Question: This is the first time i'm trying to create a custom html page from scratch and I'm having some trouble :
This is what i want basically:

I want the site to automatically resize according to the window size - the first div bg should be full width and its inside should be fixed width (centered)
I first tried creating each divs manually - seems ok so far except the inside div inside the header i want to center
I'm really noob in css/html , so if there is any way to improve my code - please let me know
I tried several ways but keep getting stuck .
Tried:
- <URL>
I was using the above as examples , but i kept getting stuck so i decided to start from zero
## CSS
'''
#body_wrapper {
width:100%;
background:white;
}
#header {
width:100%;
height:200px;
background:red;
}
#header_inside {
width:500px;
height:180px;
background:green;
}
#content {
width:100%;
height:600px;
background:blue;
}
#footer {
width:100%;
height:200px;
background:yellow;
}
'''
## HTML
'''
<body>
<div id="body_wrapper">
<div id="header">
<div id="header_inside"></div>
</div>
<div id="content"></div>
<div id="footer"></div>
</div>
</body>
'''
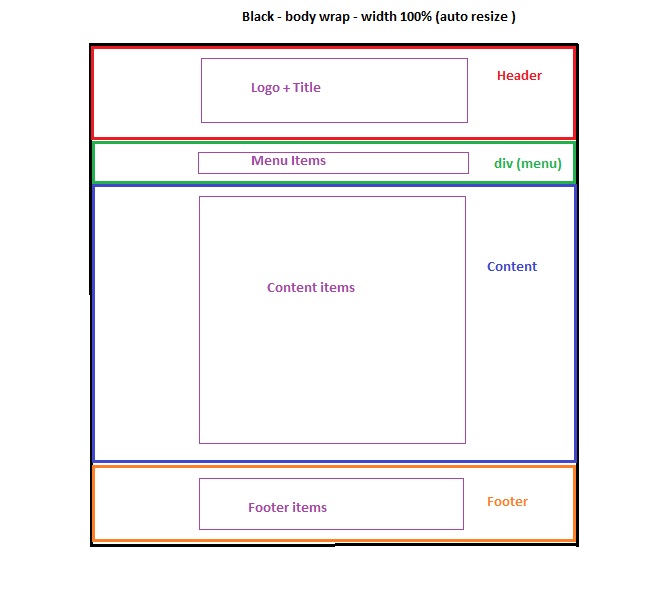
Answer: I hope this is what you want ::
<URL>
Just add following properties to inner divs.. I have followed HTML5 convention and I recommend you to do so.
'''
width:500px;
margin:0 auto;
'''
After getting familiar with HTML and CSS enough.. I recommend you to kick start development with frameworks like Twitter Bootstrap or Zurb Foundation